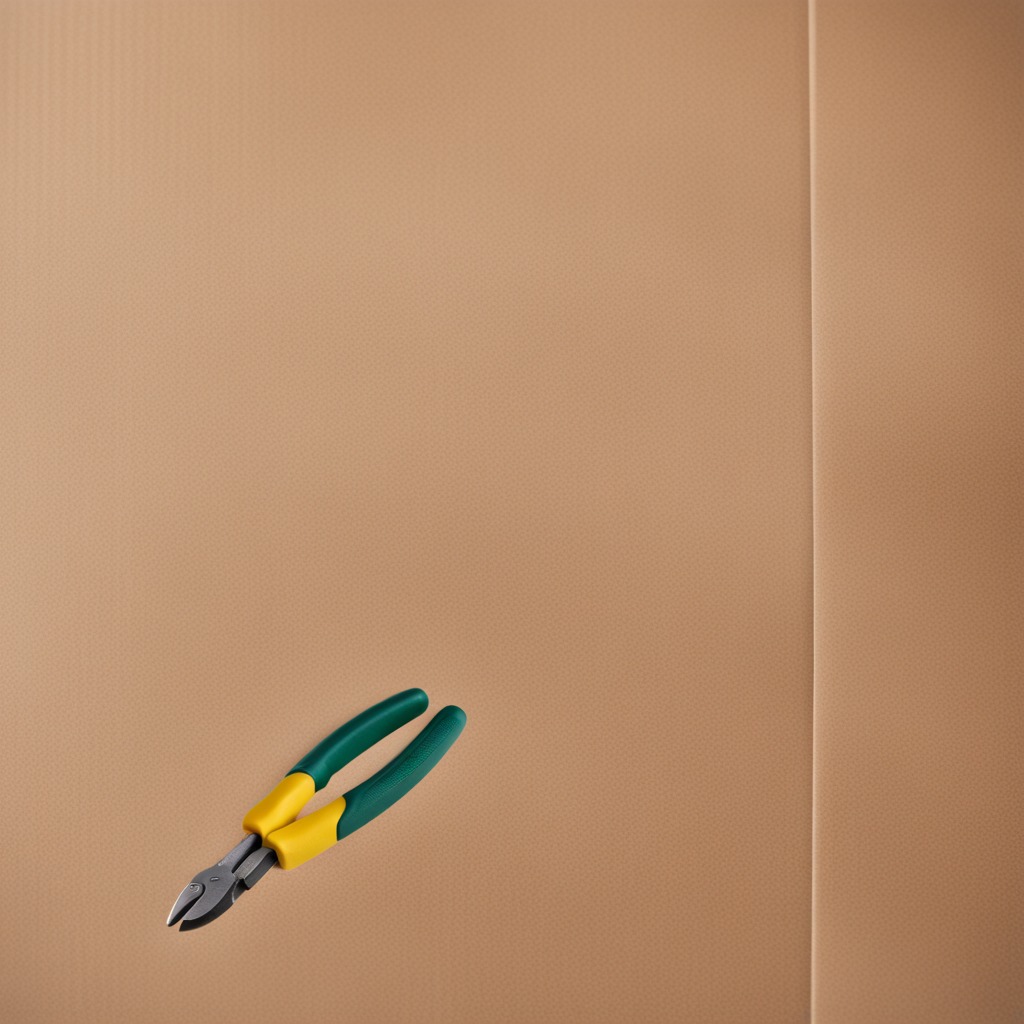
A plier lying on a cardboard box surface in an outdoor workshop during daytime bright natural light soft shadows slightly creased but